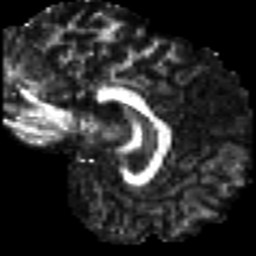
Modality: FA
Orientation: sagittal
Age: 21
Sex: male
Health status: healthy
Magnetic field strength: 3 T
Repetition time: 9 s
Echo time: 0.093 s